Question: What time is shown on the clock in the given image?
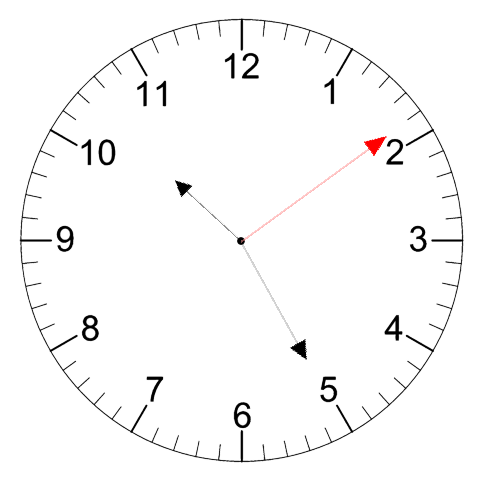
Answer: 10:25:09